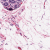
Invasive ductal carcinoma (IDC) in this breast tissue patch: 0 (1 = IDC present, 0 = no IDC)